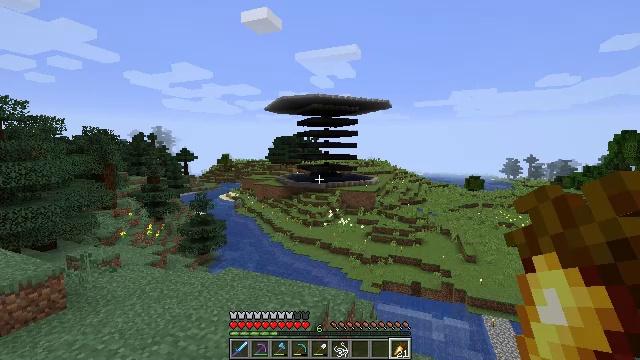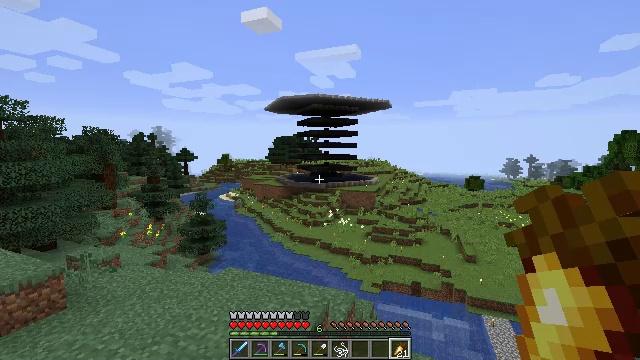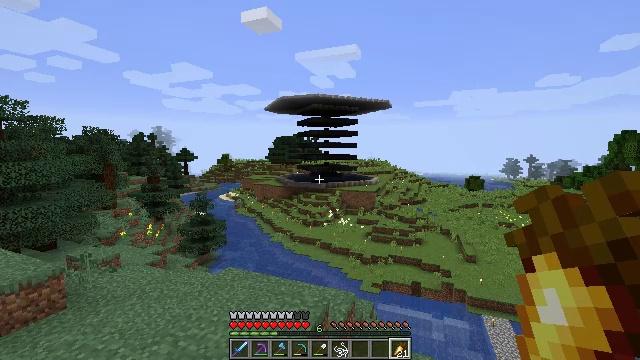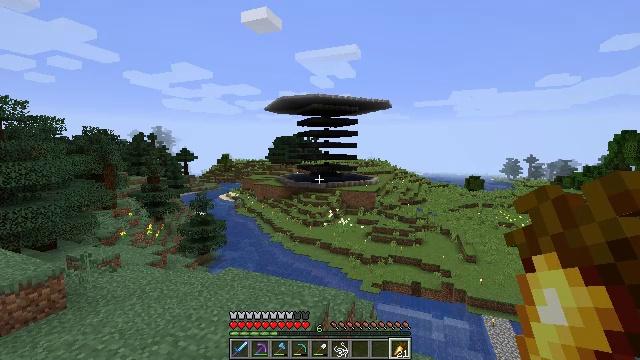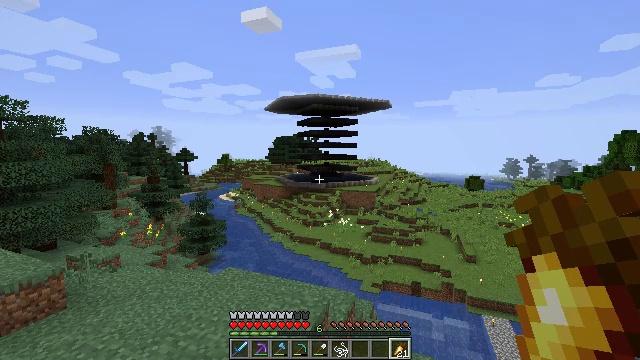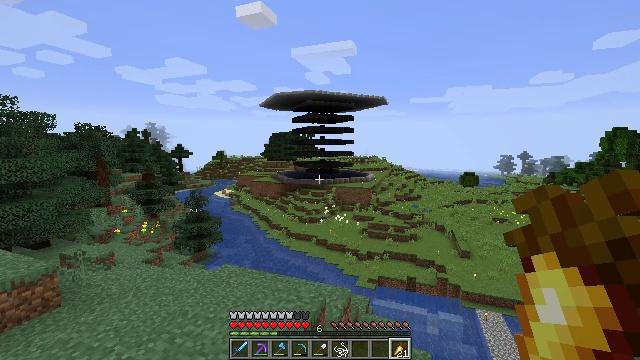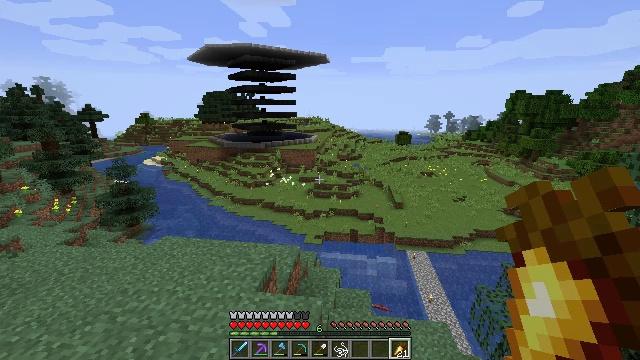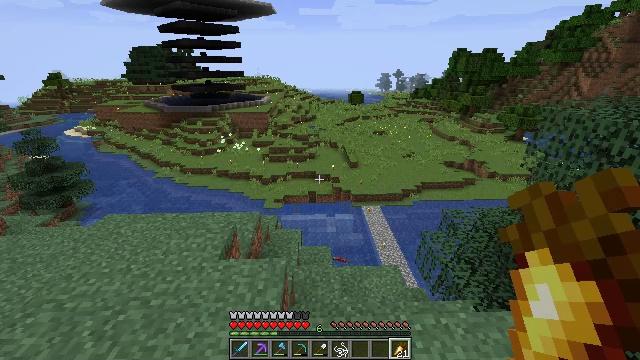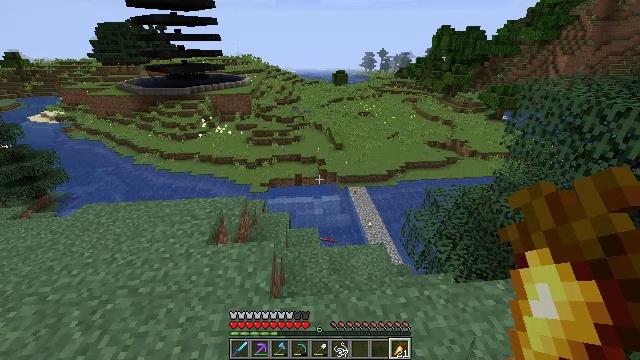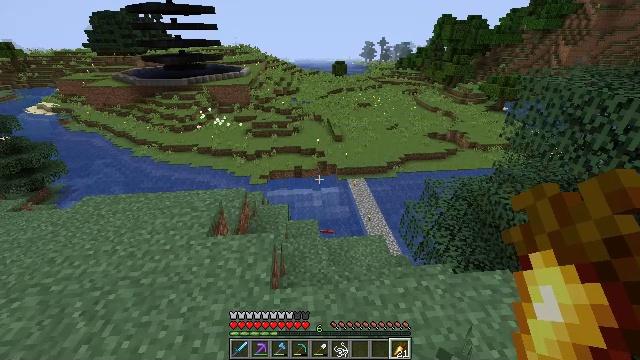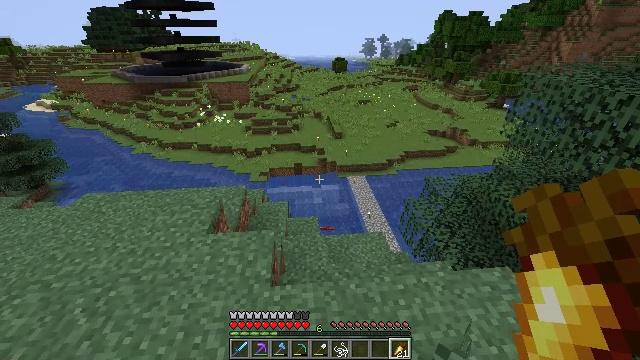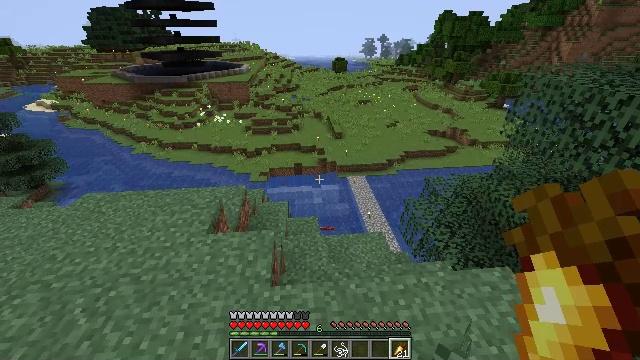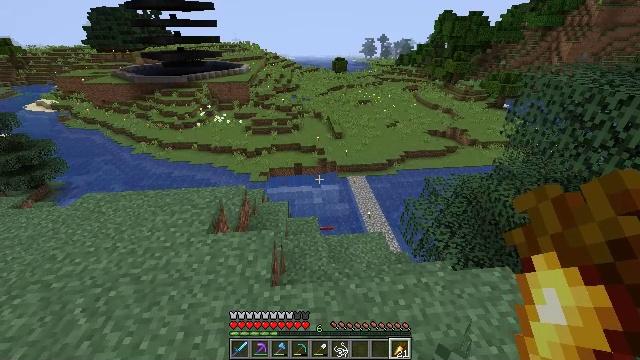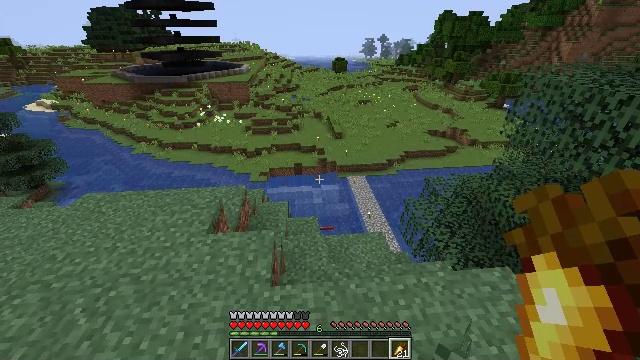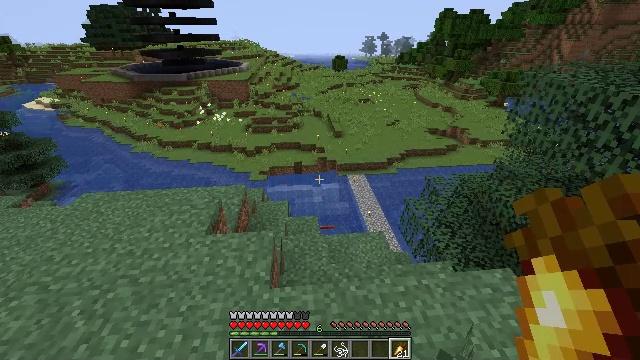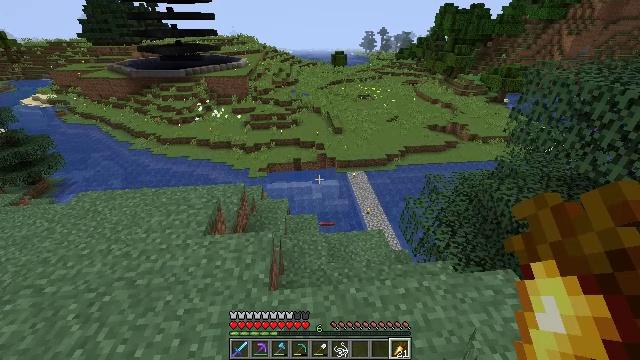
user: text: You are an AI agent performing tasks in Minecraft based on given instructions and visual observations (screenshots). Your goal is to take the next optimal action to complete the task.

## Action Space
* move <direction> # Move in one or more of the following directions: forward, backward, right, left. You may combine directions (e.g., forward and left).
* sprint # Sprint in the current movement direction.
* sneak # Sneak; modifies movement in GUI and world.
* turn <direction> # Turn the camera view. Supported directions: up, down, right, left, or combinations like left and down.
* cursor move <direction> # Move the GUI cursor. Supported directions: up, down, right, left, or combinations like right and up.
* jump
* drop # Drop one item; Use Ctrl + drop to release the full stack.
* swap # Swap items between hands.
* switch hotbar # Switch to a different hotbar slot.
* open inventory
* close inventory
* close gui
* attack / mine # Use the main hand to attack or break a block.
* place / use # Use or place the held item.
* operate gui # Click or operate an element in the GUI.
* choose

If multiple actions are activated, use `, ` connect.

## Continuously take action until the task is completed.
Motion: motion action
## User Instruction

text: Craft a smooth stone.
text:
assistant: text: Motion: no_op
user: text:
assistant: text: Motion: no_op
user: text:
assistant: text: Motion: no_op
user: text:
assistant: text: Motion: no_op
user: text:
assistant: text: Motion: no_op
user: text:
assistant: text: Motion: turn right and down
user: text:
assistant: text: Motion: turn right and down
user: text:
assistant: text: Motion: turn right and down
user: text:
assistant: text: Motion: turn down
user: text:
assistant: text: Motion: no_op
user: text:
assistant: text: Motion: no_op
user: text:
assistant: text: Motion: no_op
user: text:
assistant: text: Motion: no_op
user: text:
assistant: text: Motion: move forward
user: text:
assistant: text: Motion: move forward
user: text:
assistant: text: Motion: move forward, turn down
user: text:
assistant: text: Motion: move forward, turn right and down
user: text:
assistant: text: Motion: move forward, turn right and down
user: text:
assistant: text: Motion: move forward, turn right and down
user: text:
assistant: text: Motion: move forward, turn down
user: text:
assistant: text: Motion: move forward
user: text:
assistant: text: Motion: move forward
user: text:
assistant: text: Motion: move forward
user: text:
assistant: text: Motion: move forward
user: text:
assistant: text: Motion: move forward, turn right
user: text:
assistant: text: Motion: move forward, turn right
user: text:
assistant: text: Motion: move forward, turn right
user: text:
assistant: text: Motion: move forward
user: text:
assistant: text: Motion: move forward, turn right
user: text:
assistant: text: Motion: move forward